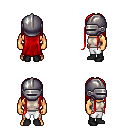
a pixel art fantasy rpg character, male body template, human, tanned skin, white sleeveless shirt, white pants, red extra-long hairstyle, metal helm, black shoes, four views (front, back, left, right), 2x2 character sprite sheet, small pixel art, hard edges, no anti-aliasing